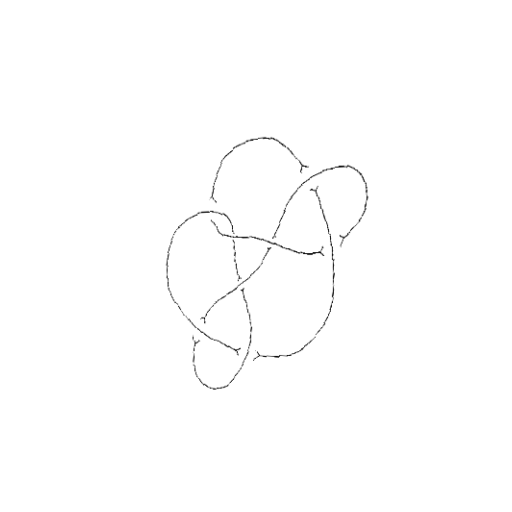
Crossing number: 8